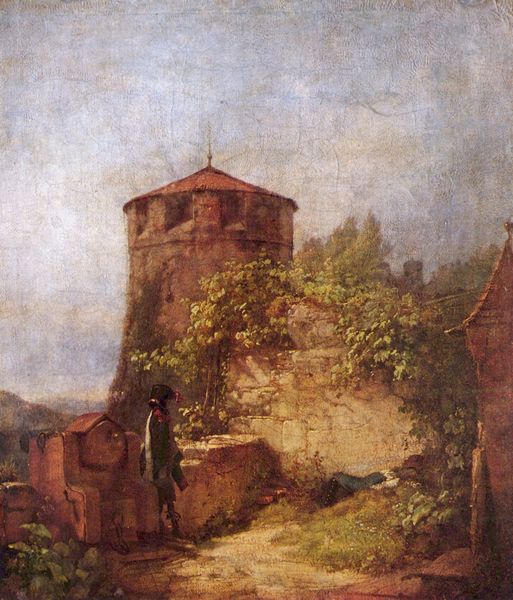
Titel: Schlafender Wachtposten
Künstler: Carl Spitzweg
Standort: Praha
Institution: Národní galerie v Praze
Schlagwörter: baum, berg, blau, blätter, dunkel, gemälde, himmel, mann, schatten, schlaf, wolken, bäume, grün, impressionismus, landschaft, menschen, ocker, sand, braun, fenster, grau, hell, hut, licht, männer, schwarz, weiss, dach, gras, haus, rot, schloss, weg, wiese, wolke, beige, zylinder, alt, wand, architektur, barock, mensch, spitze, stehen, stein, wache, öl, einsamkeit, erde, horizont, natur, weite, gebüsch, sonne, sträucher, figur, realismus, stehend, adel, blatt, person, pflanze, pflanzen, tal, brunnen, reiter, rund, turm, turmspitze, ranken, hellblau, aussicht, sommer, liegen, schlafen, ansicht, italien, naturalismus, berge, gebirge, mauer, ziegel, pause, rast, friedrich, romantik, soldaten, liegend, zinnen, spitzweg, kanone, ruine, burg, türmchen, türme, festung, kritik, militär, uniform, soldat, leinwand, stiefel, ölmalerei, gemäuer, biedermeier, bewachsen, efeu, gewehr, wanderer, freilicht, freilichtmalerei, stellung, spaziergänger, arkadien, von spitzweg, kraut, wilder wein, fort, ausruhen, schlafender, wachposten, brunne, zinne, schiessscharten, überwuchert, rundturm, burganlage, bastion, auqarell, schießscharte, scharten, hauptmann, ber, ockere, schläfer, entfestigung, gegend, caspar david, herrführer, vormärz, carl von spitzweg, mauaer, 17. jahrhundert, dach#, rote ziegel, stadrmauer, faulenzen, dvhjlafen, schießfenster, warmer sonnertag, friedliche stimmung